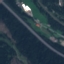
Land use / land cover class: Highway